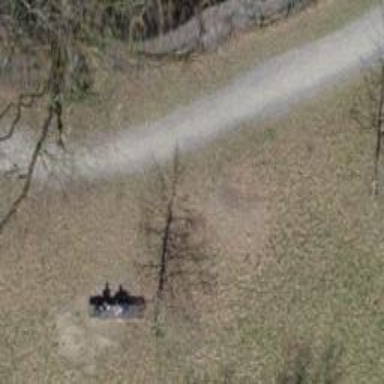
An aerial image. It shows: Bench for seating.